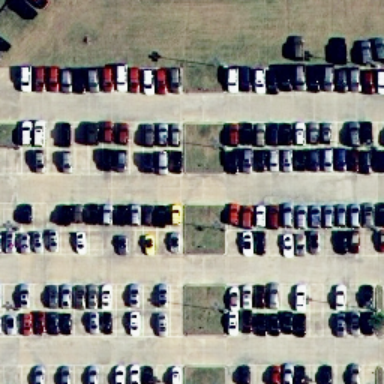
Lots of cars parked neatly in the parking lot .